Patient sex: M
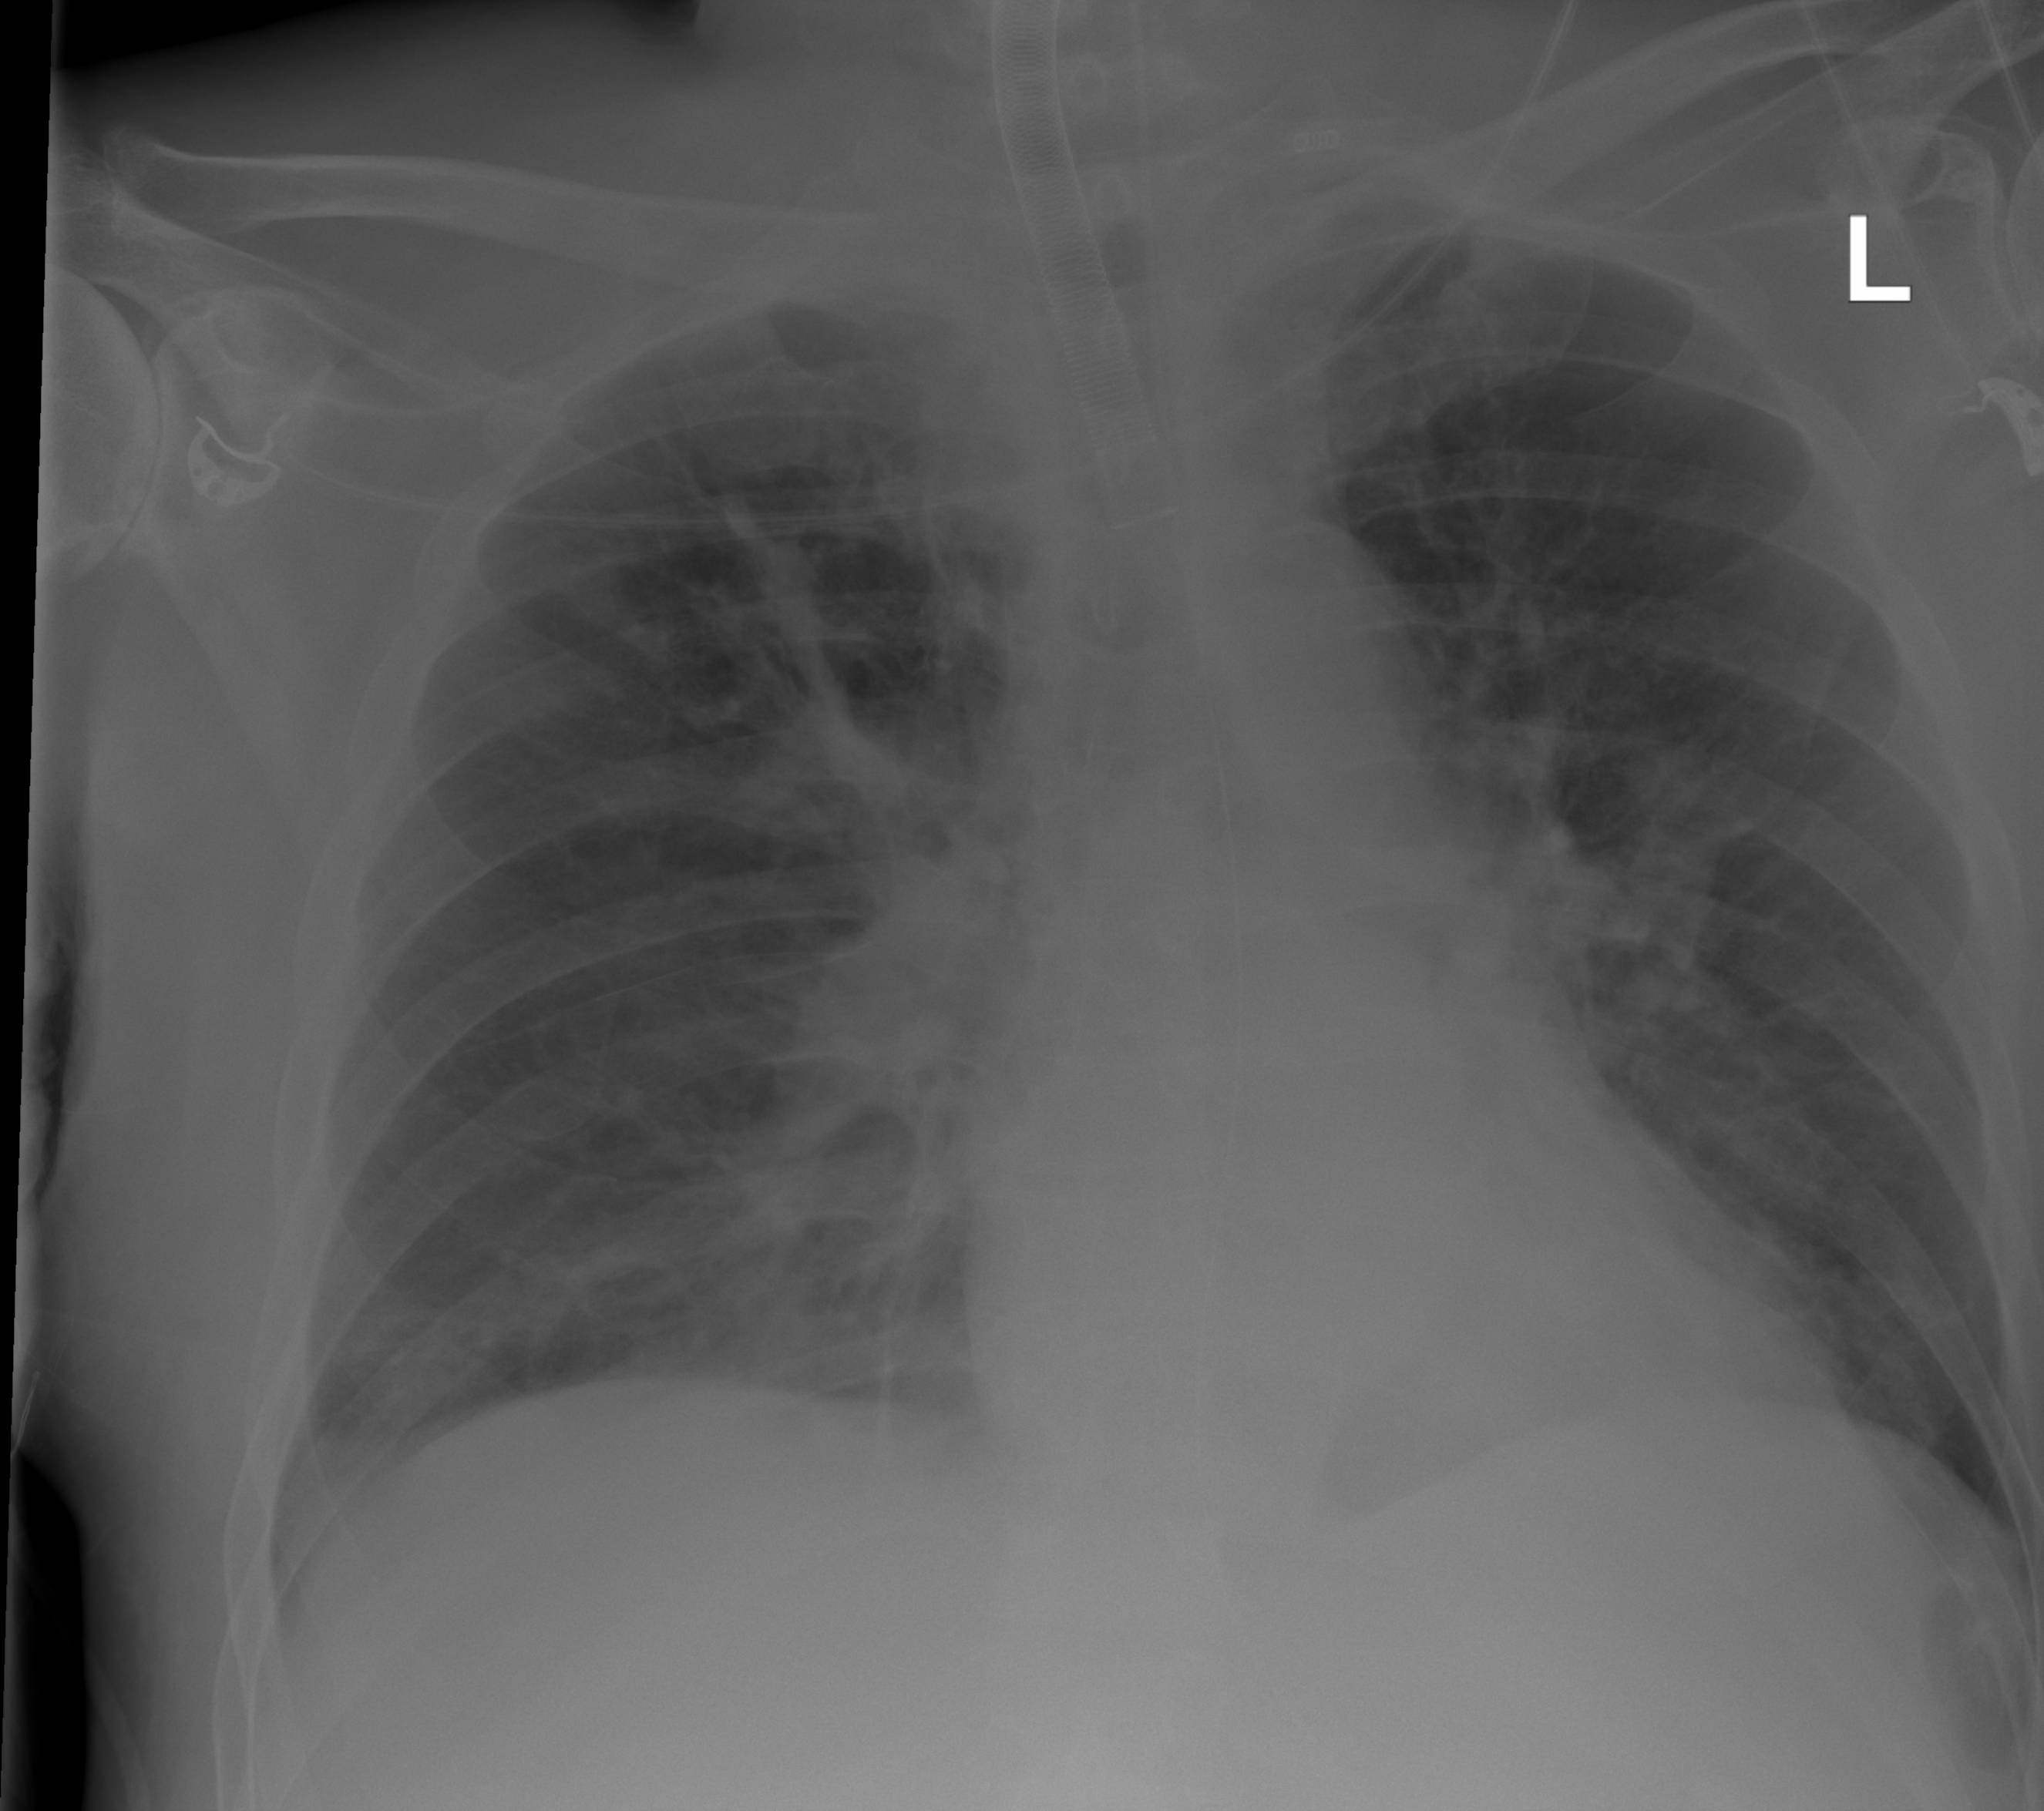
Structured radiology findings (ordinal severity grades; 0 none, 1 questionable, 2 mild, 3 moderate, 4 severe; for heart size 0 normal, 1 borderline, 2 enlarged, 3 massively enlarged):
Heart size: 0
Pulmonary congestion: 1
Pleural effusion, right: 2
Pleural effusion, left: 0
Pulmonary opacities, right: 2
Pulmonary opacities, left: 0
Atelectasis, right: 2
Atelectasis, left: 2